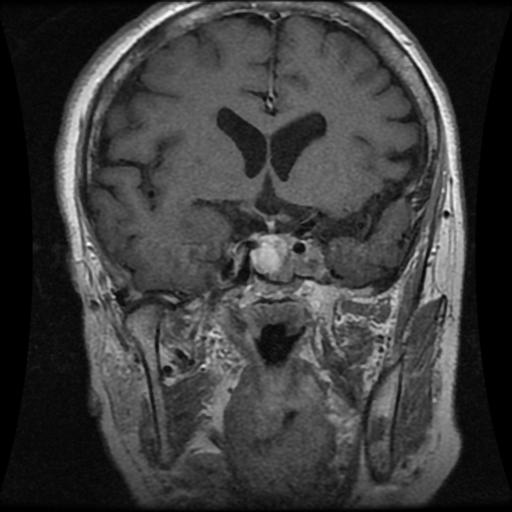
Label: pituitary